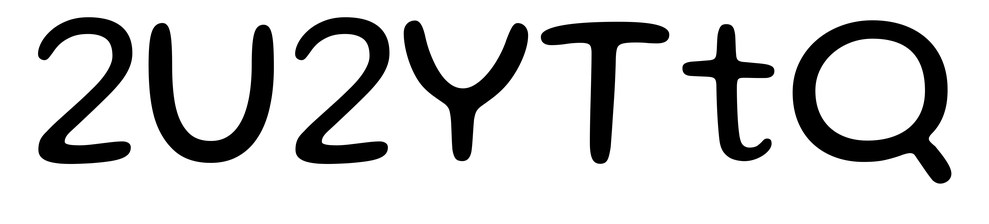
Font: Gluten_Light